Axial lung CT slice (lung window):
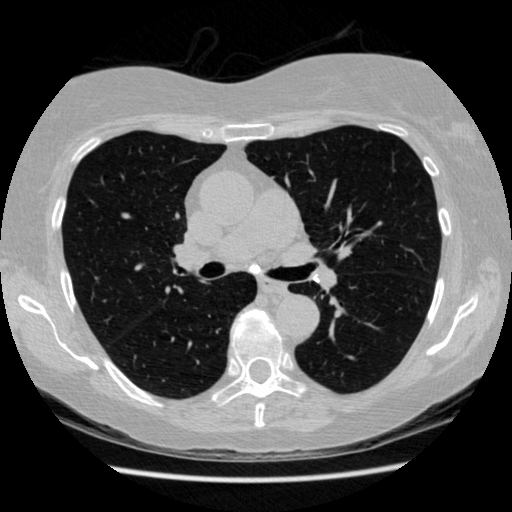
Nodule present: no